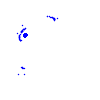
Particle: pion